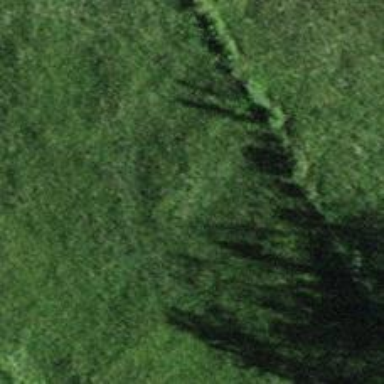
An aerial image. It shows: Hedge acting as barrier.